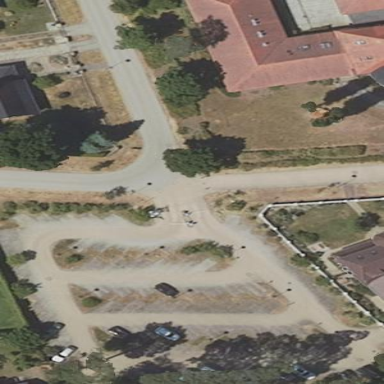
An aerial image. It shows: Parking area with surface.